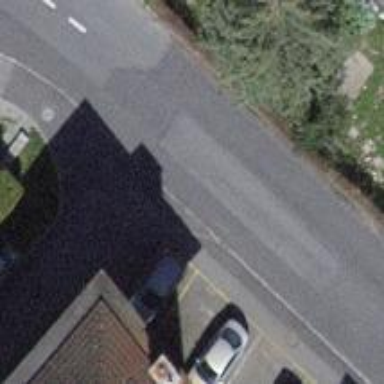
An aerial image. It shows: Kerb serving as barrier.